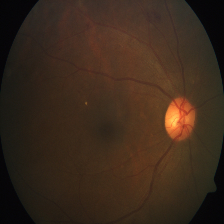
Diabetic retinopathy grade: Severe